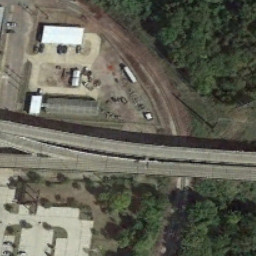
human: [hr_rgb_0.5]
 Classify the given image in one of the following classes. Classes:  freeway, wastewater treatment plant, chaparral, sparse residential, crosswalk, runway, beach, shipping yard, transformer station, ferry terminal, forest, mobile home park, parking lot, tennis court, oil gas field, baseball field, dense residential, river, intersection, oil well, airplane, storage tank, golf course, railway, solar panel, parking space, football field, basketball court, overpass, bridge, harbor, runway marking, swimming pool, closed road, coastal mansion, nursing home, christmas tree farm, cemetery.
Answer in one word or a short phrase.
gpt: overpass